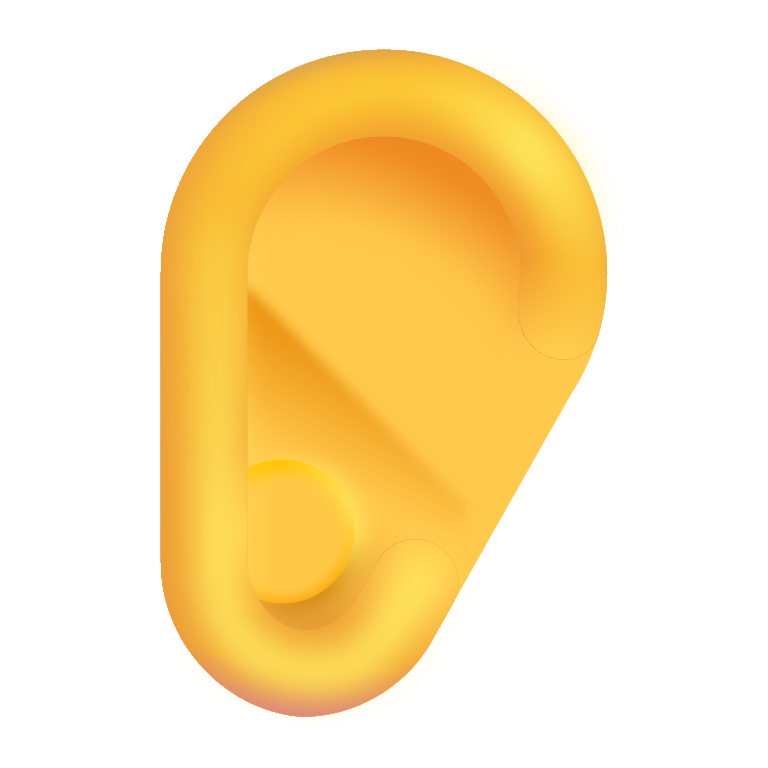
ear color default